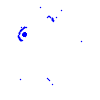
Particle: pion